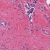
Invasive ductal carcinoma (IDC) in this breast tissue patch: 0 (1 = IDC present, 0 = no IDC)